Brain MRI, t2w sequence, axial 2D slice.
Patient: age 29, sex M, weight 90 kg, height 1.9 m
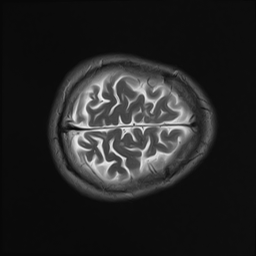